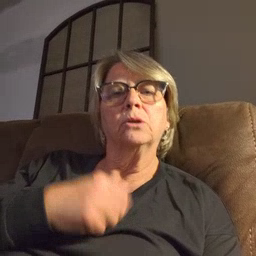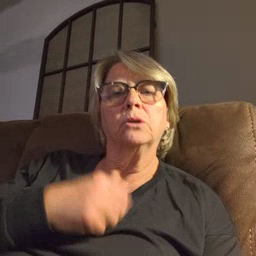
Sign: animal